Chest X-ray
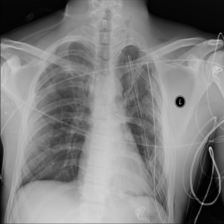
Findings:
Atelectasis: negative
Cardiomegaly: negative
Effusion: negative
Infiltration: negative
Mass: negative
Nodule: negative
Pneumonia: negative
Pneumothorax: negative
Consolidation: negative
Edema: negative
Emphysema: negative
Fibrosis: negative
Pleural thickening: negative
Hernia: negative